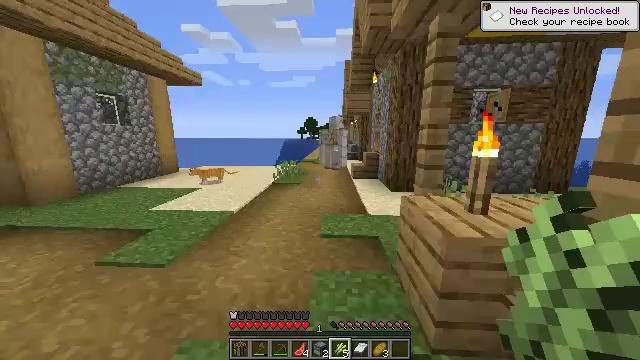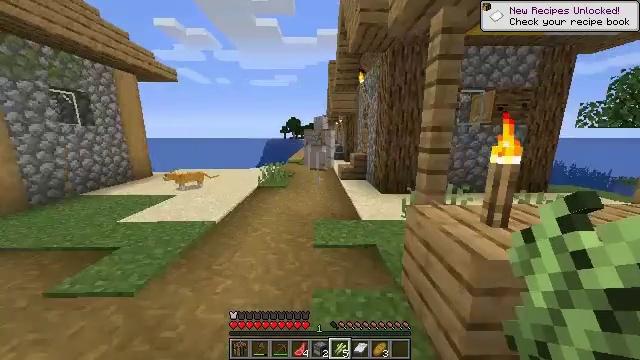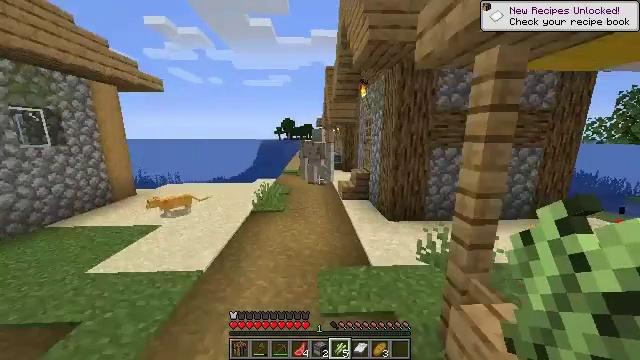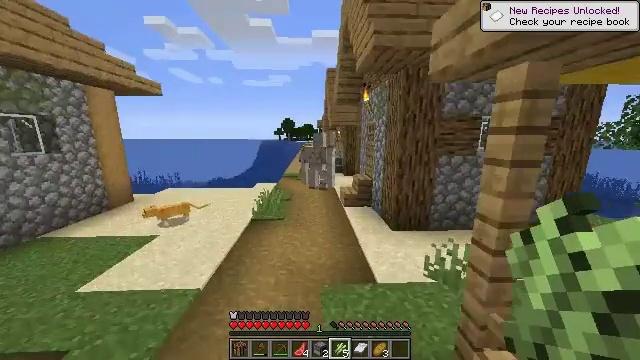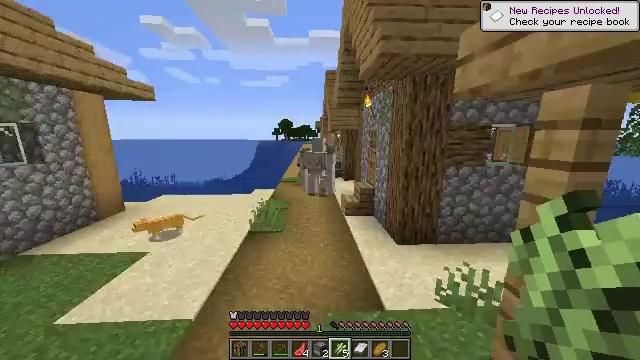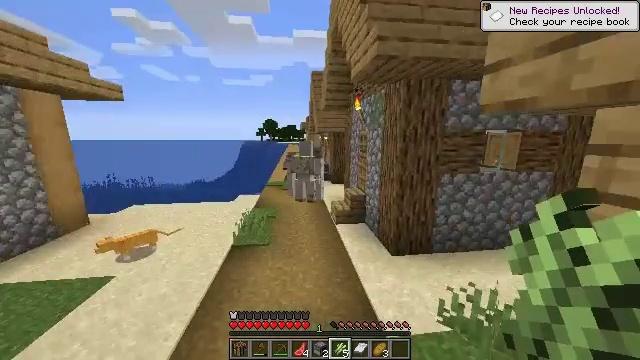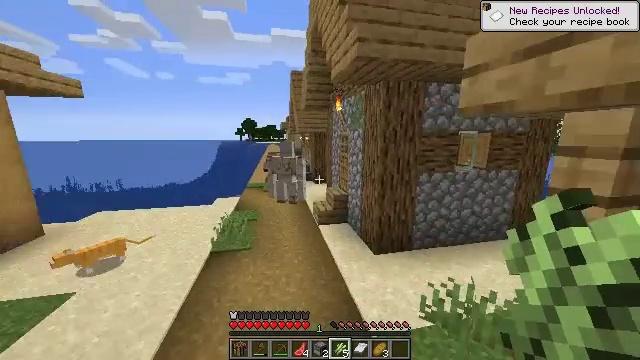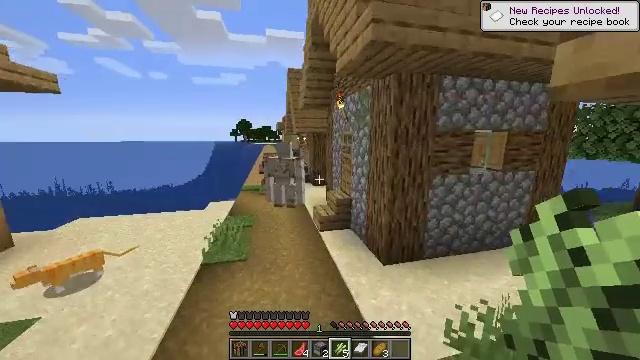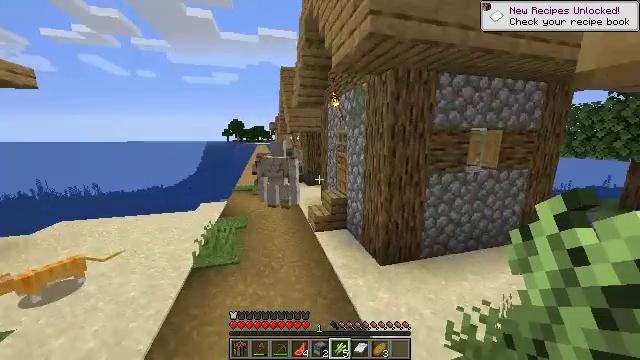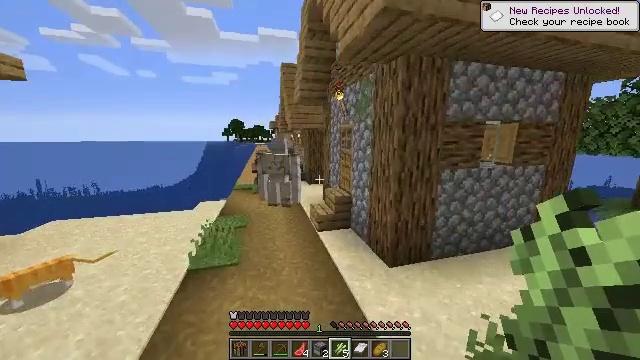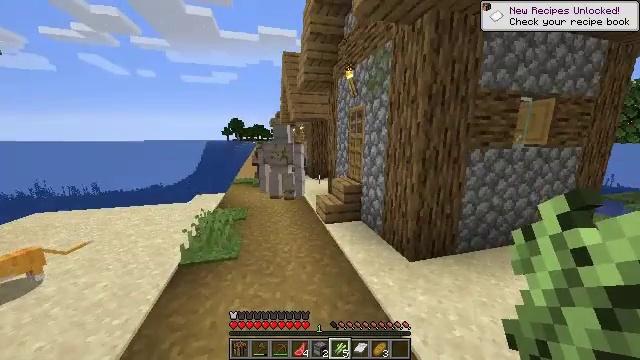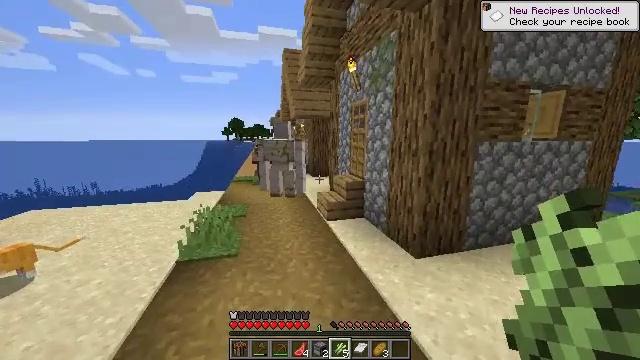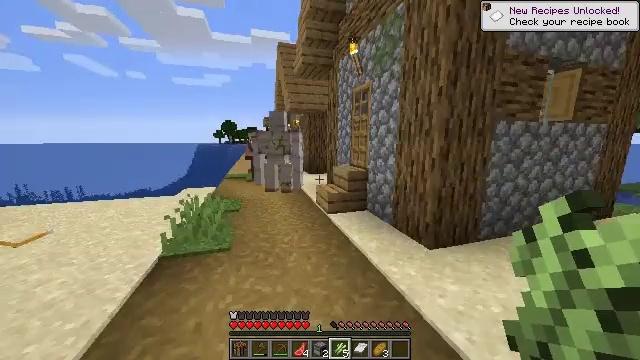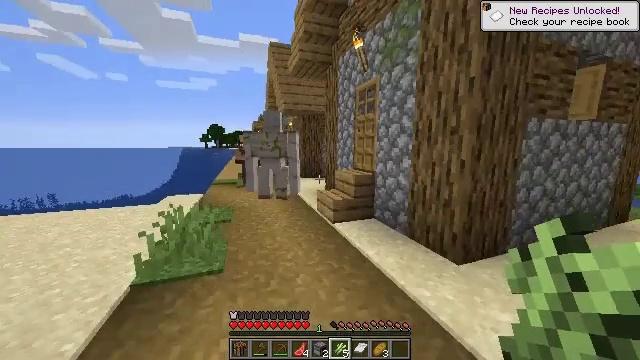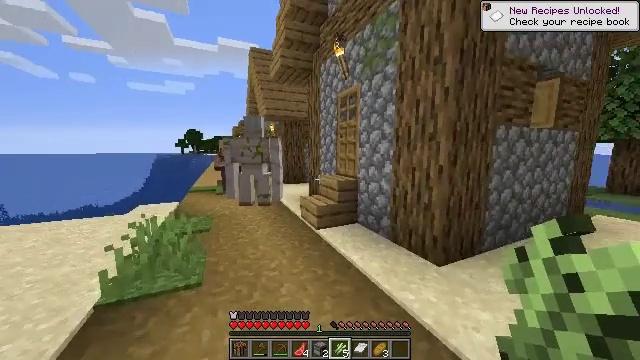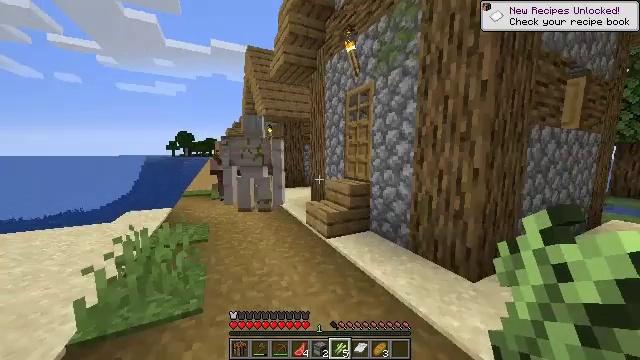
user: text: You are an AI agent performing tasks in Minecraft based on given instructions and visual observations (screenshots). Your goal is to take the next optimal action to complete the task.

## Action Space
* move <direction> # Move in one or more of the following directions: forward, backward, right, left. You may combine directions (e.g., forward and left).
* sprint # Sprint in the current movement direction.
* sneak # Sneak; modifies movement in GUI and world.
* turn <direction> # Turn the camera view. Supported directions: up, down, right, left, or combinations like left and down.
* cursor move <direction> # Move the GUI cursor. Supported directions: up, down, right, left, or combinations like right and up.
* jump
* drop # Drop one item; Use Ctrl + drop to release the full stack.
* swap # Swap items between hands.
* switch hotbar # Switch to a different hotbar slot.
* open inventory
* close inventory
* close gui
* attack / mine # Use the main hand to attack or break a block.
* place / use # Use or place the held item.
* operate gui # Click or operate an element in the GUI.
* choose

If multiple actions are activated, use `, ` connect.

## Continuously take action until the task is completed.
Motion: motion action
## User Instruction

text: Break the chest to retrieve items inside.
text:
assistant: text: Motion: move forward, turn right, jump
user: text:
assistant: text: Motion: move forward, turn right, jump
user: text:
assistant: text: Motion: move forward, jump
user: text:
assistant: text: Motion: move forward, jump
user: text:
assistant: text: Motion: move forward, turn right, jump
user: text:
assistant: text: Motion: move forward, turn right
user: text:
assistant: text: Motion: move forward, turn right
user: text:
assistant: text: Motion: move forward, turn right
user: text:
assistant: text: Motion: move forward and move left
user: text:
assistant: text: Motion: move forward and move left
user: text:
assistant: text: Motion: move forward and move left
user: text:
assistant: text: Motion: move forward and move left, turn right
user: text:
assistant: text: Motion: move forward and move left, turn right and up
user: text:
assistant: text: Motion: move forward and move left, turn right and up
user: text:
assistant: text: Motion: move forward and move left, turn right
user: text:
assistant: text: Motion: move forward and move left
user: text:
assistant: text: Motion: move forward and move left
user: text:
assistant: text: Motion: move forward and move left
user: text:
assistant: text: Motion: move forward and move left
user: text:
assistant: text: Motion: move forward and move left
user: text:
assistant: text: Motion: move forward and move left
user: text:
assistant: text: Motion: move forward and move left
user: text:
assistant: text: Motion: move forward and move left
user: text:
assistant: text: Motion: move forward and move left
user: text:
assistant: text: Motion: move forward and move left
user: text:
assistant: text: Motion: move forward and move left
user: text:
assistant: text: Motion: move forward and move left
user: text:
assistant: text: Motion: move forward and move left
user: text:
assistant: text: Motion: move forward and move left
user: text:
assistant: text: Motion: move forward and move left